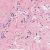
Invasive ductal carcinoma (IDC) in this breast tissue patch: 0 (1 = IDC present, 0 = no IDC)